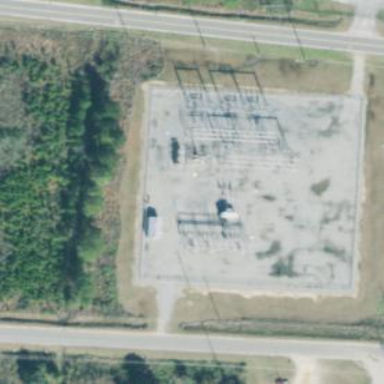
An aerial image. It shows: Distribution level power substation enclosed by fence.